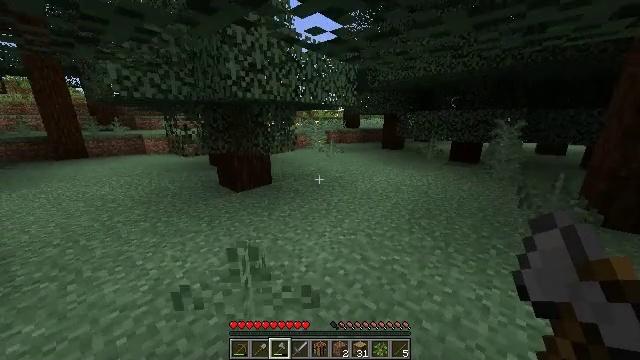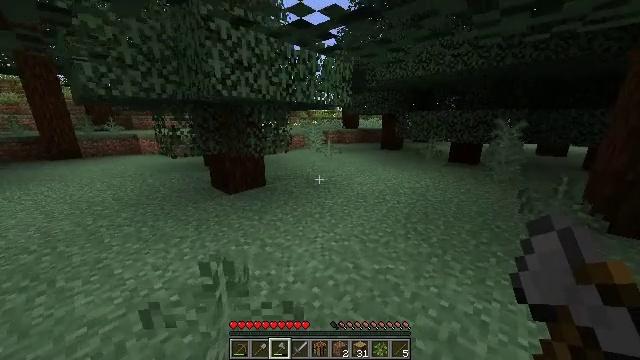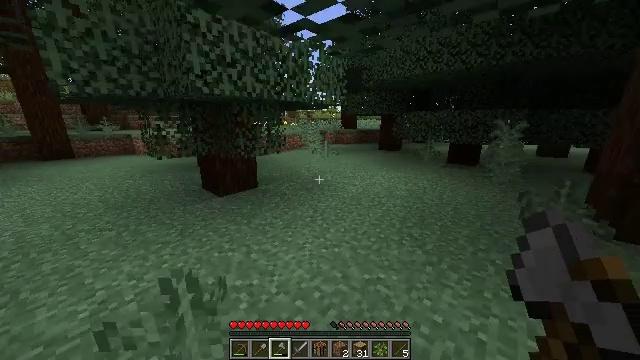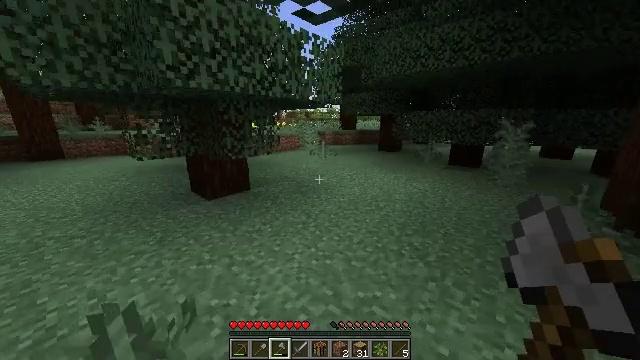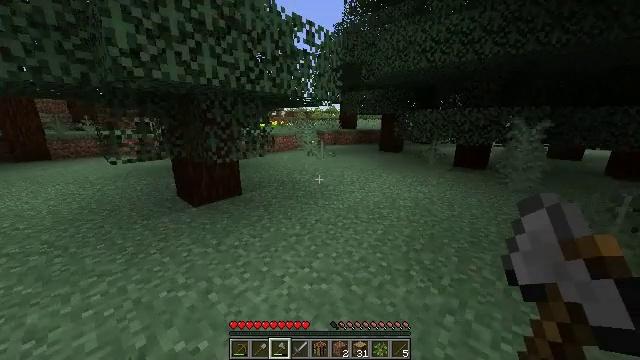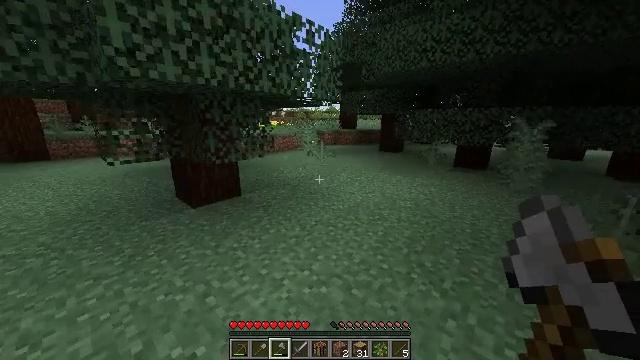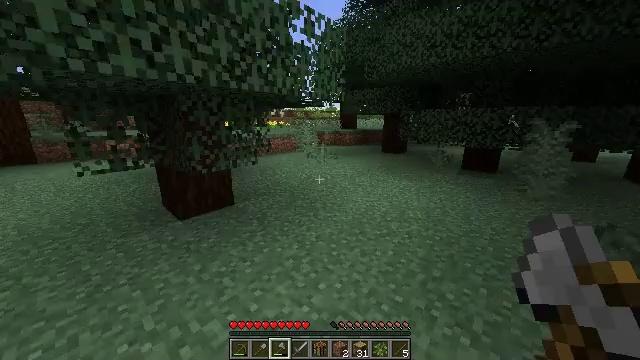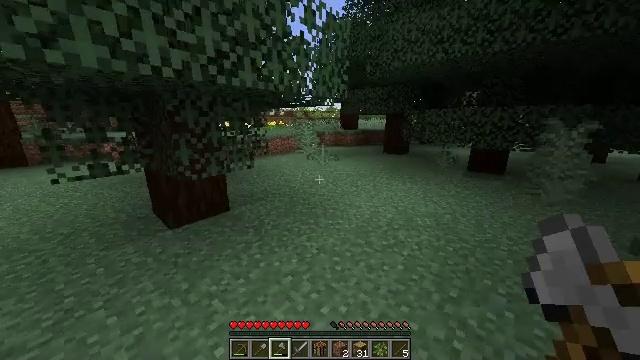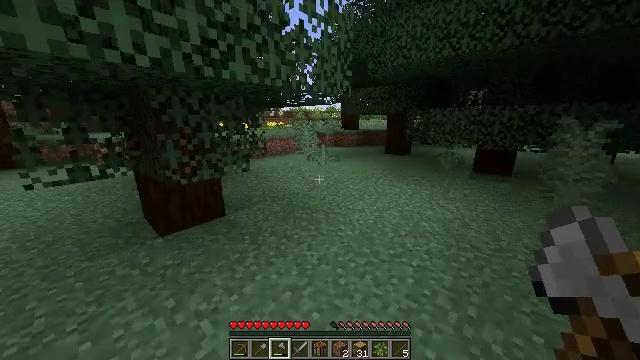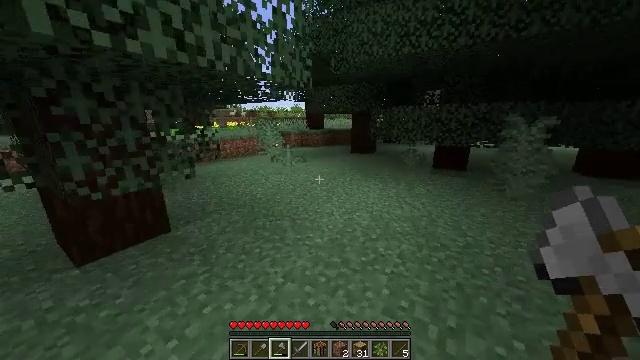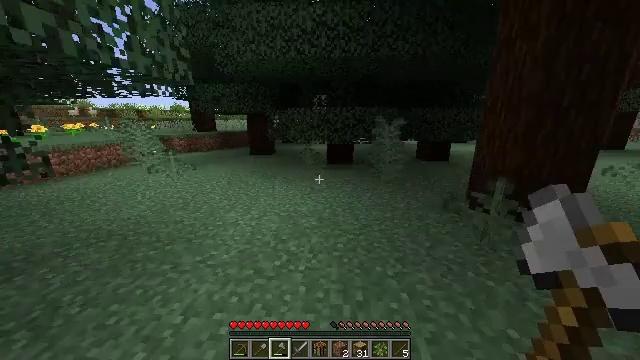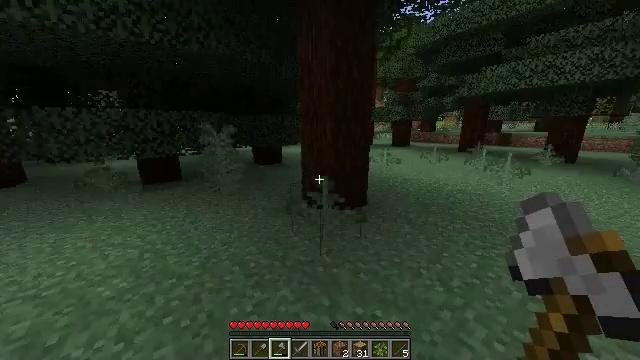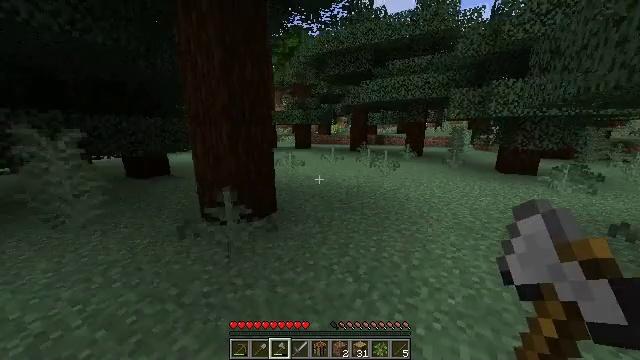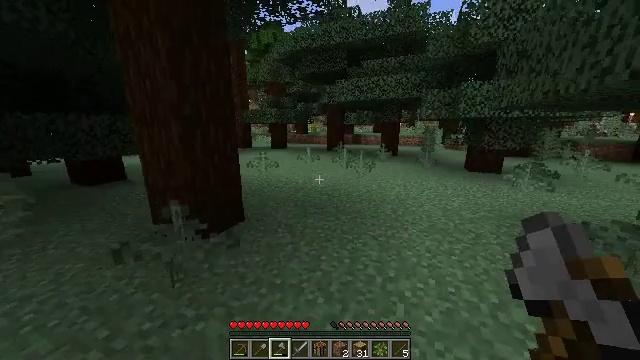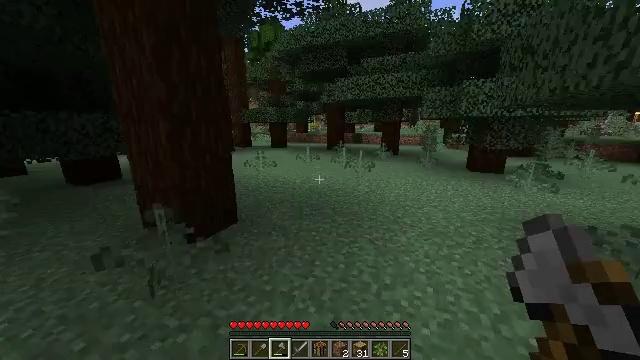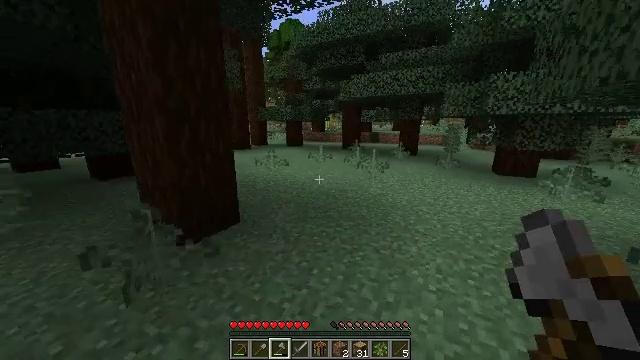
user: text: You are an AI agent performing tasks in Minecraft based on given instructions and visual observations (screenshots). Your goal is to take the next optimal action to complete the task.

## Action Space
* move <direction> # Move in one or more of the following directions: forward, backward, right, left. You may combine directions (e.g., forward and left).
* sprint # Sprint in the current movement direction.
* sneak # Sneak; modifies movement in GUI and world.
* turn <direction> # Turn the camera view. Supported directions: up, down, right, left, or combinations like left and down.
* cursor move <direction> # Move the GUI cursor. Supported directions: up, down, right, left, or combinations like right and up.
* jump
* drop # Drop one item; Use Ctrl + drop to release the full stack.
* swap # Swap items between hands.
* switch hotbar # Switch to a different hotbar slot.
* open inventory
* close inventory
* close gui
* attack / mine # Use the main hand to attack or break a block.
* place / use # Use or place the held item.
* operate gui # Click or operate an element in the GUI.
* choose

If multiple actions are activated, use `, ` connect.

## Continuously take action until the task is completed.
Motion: motion action
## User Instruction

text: Destroy the purple bed to collect it.
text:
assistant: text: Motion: move forward and move right, sprint
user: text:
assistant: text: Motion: move forward, sprint
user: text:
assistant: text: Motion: move forward, sprint
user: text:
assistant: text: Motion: move forward, sprint
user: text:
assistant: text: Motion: move forward, sprint
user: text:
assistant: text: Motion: move forward, sprint
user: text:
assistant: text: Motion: move forward, sprint
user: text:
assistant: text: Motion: move forward, sprint
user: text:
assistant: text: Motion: move forward and move right, sprint, turn right
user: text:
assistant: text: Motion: move forward and move right, sprint, turn right
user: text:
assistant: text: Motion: move forward and move right, sprint, turn right and up
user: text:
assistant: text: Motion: move forward and move right, sprint, turn right
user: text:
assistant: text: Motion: move forward and move right, sprint, turn right
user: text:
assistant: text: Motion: move forward and move right, sprint
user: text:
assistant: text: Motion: move forward and move right, sprint, turn left
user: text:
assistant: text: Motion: move forward and move right, sprint
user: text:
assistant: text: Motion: move forward and move right, sprint
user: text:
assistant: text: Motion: move forward and move right, sprint
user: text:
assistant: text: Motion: move forward and move right, sprint
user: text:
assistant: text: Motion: move forward and move right, sprint
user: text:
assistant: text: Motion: move forward and move right, sprint
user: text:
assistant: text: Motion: move forward and move right, sprint
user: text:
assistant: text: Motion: move forward and move right, sprint
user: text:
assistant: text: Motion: move forward and move right, sprint
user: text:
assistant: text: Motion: move forward and move right, sprint
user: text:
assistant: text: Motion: move forward, sprint
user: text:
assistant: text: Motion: move forward, sprint
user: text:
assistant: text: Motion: move forward, sprint
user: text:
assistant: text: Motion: move forward, sprint
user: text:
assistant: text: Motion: move forward, sprint